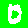
Digit: 0